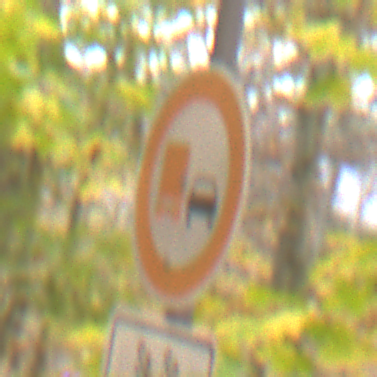
Verkehrszeichen: UeberholverbotKraftfahrzeuge
Zusatzzeichen unten: ZeitangabenMitBeschraenkungAufWochentage9
Umgebung: Outdoor, Nature
Tageszeit: MorningAfternoon
Wetter: Overcast
Licht: Natural
Jahreszeit: Autumn
Kontrast: LowContrast